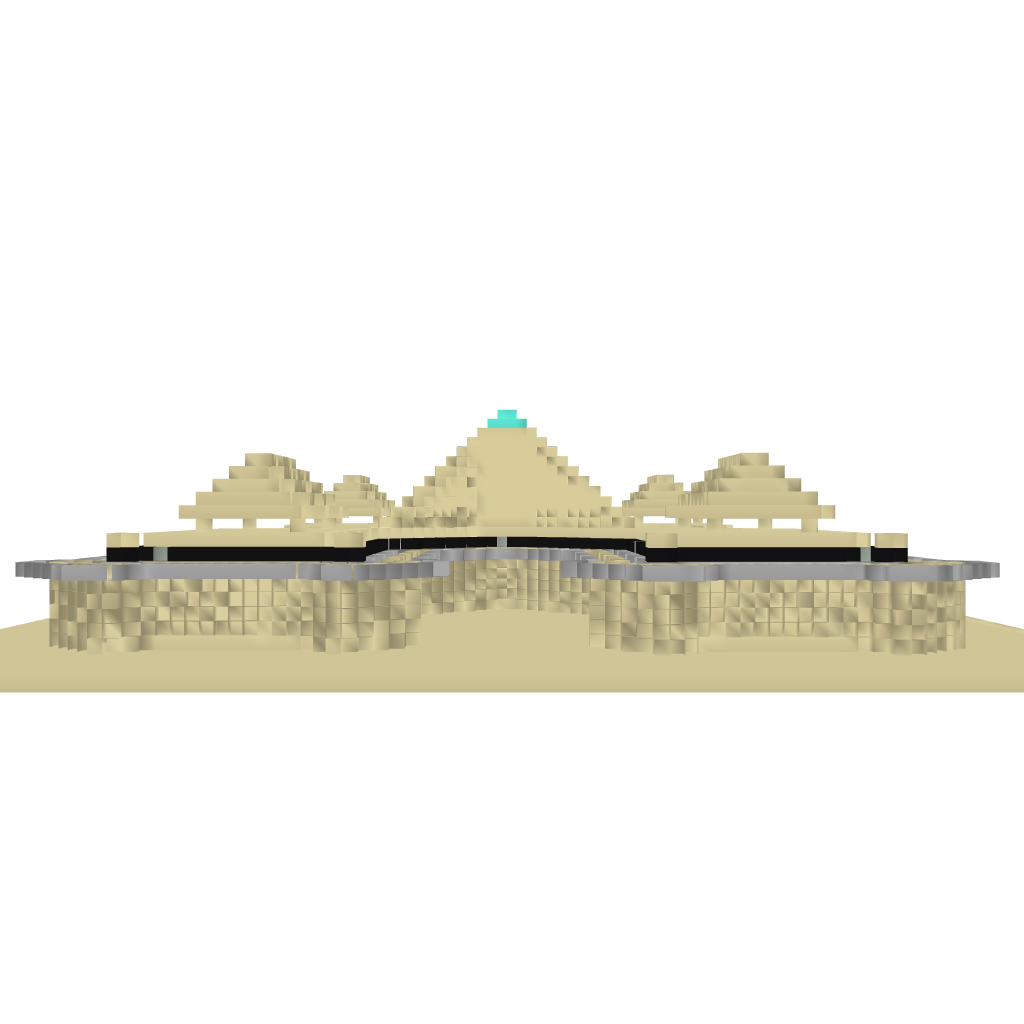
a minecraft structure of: Tomb of the Pharao